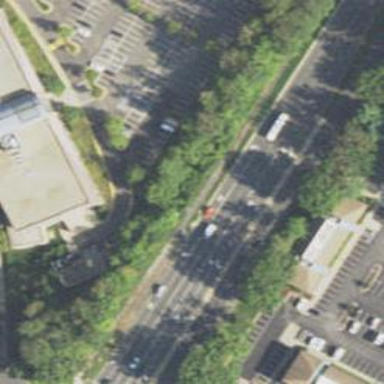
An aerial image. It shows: Secondary road with asphalt surface.